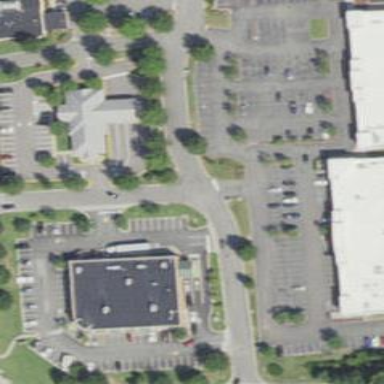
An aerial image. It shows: Retail area.